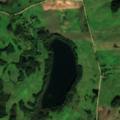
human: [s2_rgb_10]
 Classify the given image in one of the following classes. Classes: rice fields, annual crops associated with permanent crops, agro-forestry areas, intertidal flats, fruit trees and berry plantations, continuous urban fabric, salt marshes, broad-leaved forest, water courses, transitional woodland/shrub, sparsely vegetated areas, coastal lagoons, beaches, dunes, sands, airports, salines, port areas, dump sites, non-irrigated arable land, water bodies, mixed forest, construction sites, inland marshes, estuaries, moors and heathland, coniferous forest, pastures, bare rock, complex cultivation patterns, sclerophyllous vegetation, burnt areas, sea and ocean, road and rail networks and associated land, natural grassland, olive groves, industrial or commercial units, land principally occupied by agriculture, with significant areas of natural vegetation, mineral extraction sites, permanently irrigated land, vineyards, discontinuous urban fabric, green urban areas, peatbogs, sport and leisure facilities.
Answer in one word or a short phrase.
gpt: non-irrigated arable land, pastures, land principally occupied by agriculture, with significant areas of natural vegetation, broad-leaved forest